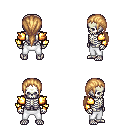
a pixel art fantasy rpg character, male body template, skeleton, gold arm armor, white pants, light blonde ponytail hairstyle, four views (front, back, left, right), 2x2 character sprite sheet, small pixel art, hard edges, no anti-aliasing